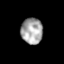
Tissue: lung
Cell type: Epithelial cells
Senescence score: 0.5495
Nuclear area (px): 550
Mean DAPI intensity: 165.929